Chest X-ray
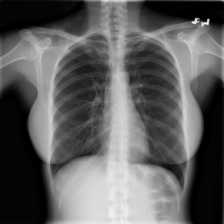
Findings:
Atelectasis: negative
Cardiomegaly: negative
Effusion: negative
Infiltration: negative
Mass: negative
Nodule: negative
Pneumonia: negative
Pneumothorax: negative
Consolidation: negative
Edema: negative
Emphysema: negative
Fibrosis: negative
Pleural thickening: negative
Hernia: negative